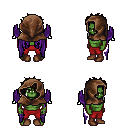
a pixel art fantasy rpg character, male body template, orc, green skin, purple wings, red pants, brown bedhead hairstyle, cloth hood, brown shoes, four views (front, back, left, right), 2x2 character sprite sheet, small pixel art, hard edges, no anti-aliasing